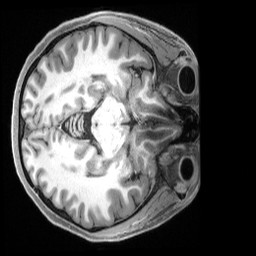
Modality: T1w
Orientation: axial
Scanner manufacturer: siemens
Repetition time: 2.5 s
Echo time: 0.00231 s